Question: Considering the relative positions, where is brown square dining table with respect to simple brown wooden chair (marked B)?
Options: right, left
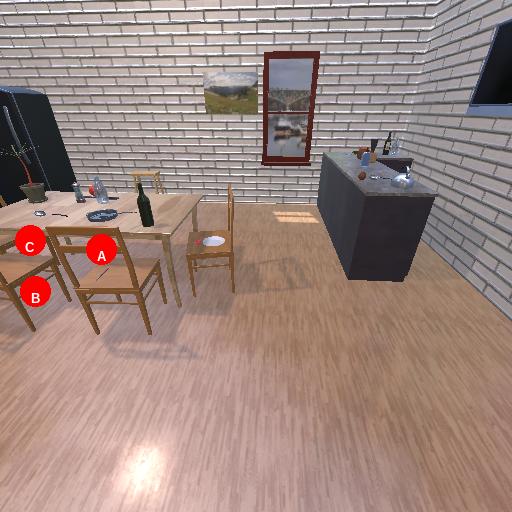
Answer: right